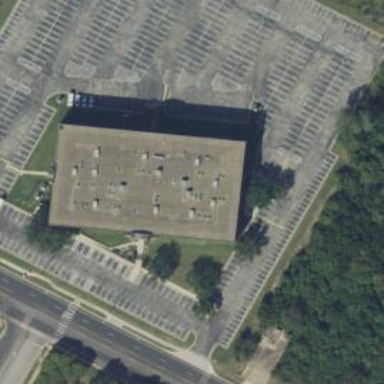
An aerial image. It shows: Public building.